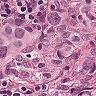
Metastatic tissue present: yes